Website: walmart
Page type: customer-info-address
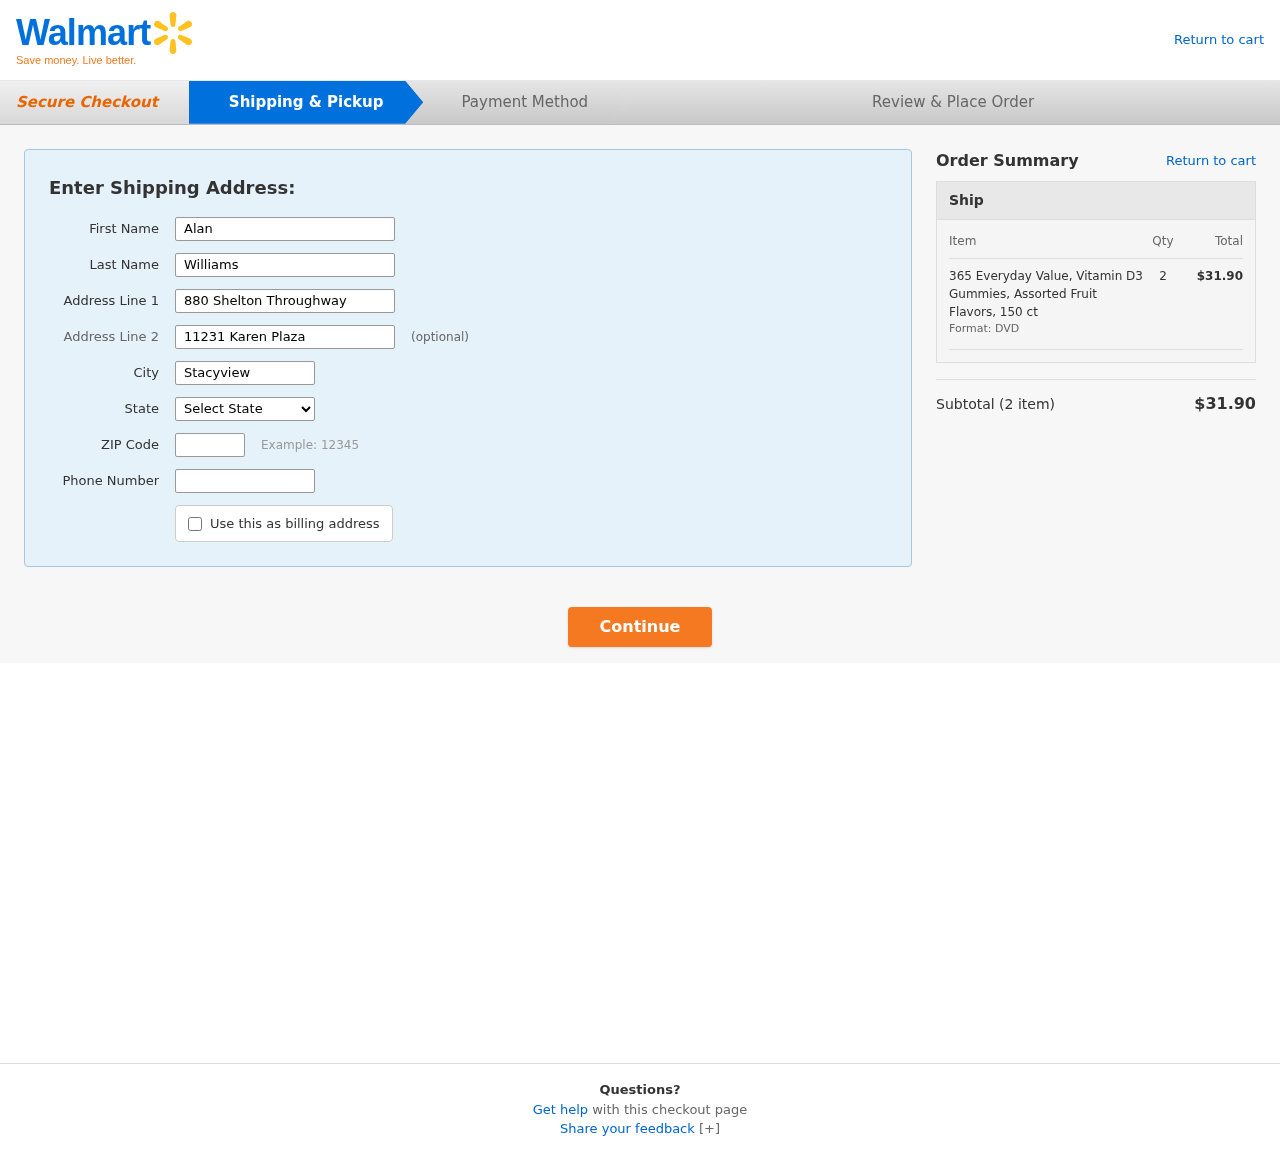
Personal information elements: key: PII_CITY
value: Stacyview
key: PII_FIRSTNAME
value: Alan
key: PII_LASTNAME
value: Williams
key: PII_PHONE
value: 2723188699
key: PII_POSTCODE
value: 76979
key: PII_STATE
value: Illinois
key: PII_STREET
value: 880 Shelton Throughway
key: PII_STREET2
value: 11231 Karen Plaza
Product elements: key: PRODUCT1_NAME
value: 365 Everyday Value, Vitamin D3 Gummies, Assorted Fruit Flavors, 150 ct
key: PRODUCT1_QUANTITY
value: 2
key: PRODUCT1_LINE_TOTAL
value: $31.90
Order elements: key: ORDER_NUM_ITEMS
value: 2
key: ORDER_SUBTOTAL
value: $31.90